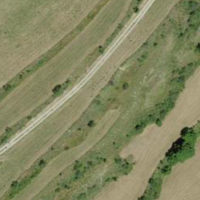
EUNIS habitat code: 26
Species observed at this site:
Melampyrum arvense